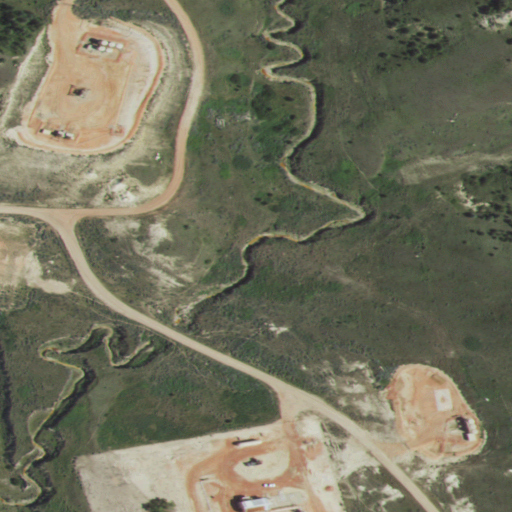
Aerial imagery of valley in North Dakota named Hanks Gully containing grassland, shrub, medium intensity development, low intensity development, and mixed forest